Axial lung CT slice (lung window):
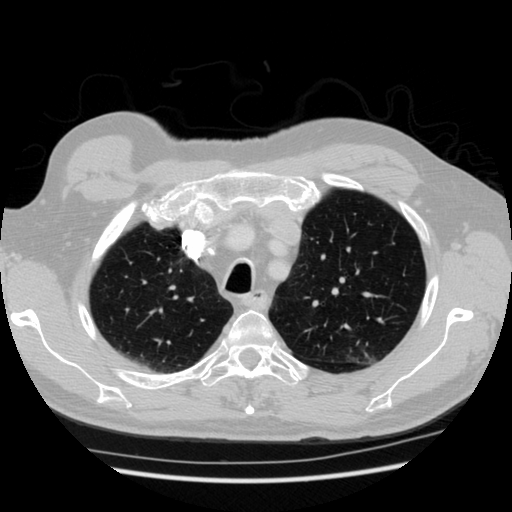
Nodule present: no